Question: Everyone!!
I try to launch my first program in Android Studio. I have got error, something like this:
'''
Failed to refresh Gradle project 'Hello World'
Cause: failed to find Build Tools revision 16.0.2
Please install the missing Build Tools from the Android SDK Manager.
Open Android SDK Manager
'''
I installed Android SDK :

Honestly i don't see in my installations Android SDK Build-tools revision 16.0.2
I have googled to download this revision, but i couldn't find any refs... ??
Can you help me with this problem?
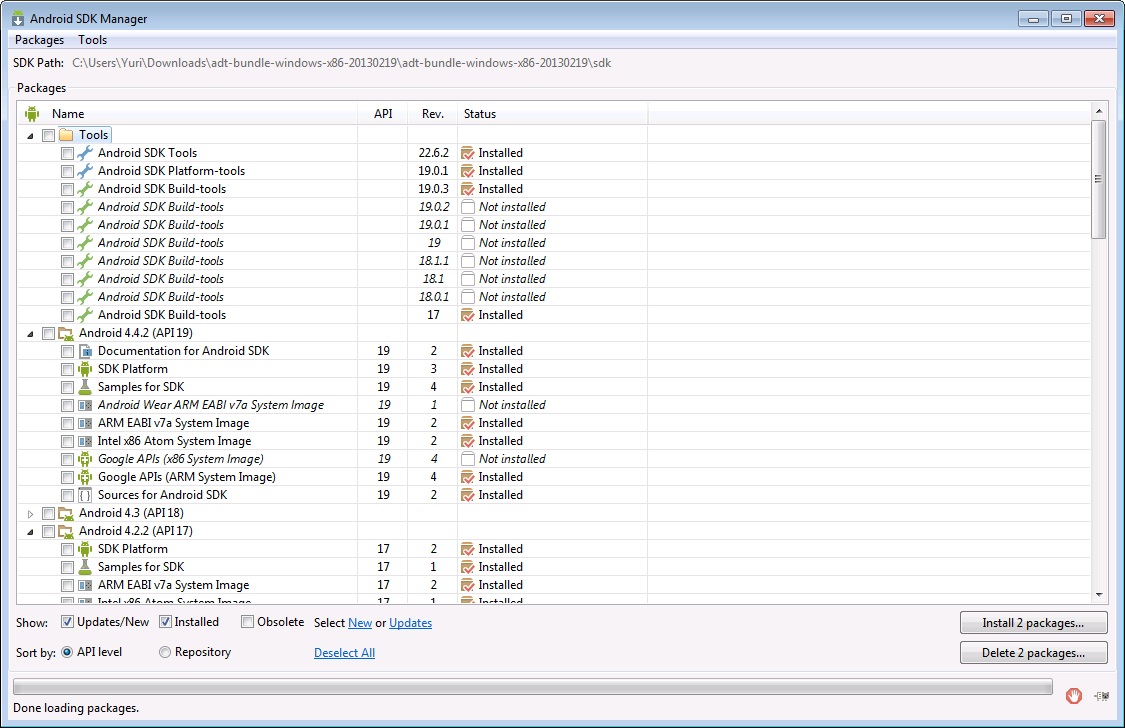
Answer: Looks like you have a very old version of Android Studio. Have a look at the 'android' section in the 'build.gradle' file in your project. Your screenshot shows that you have build-tools 19.0.3 installed, so change the appropriate line to
'''
buildToolsVersion "19.0.3"
'''
And update your Android Studio so it won't produce outdated build.gradle files in the first place!